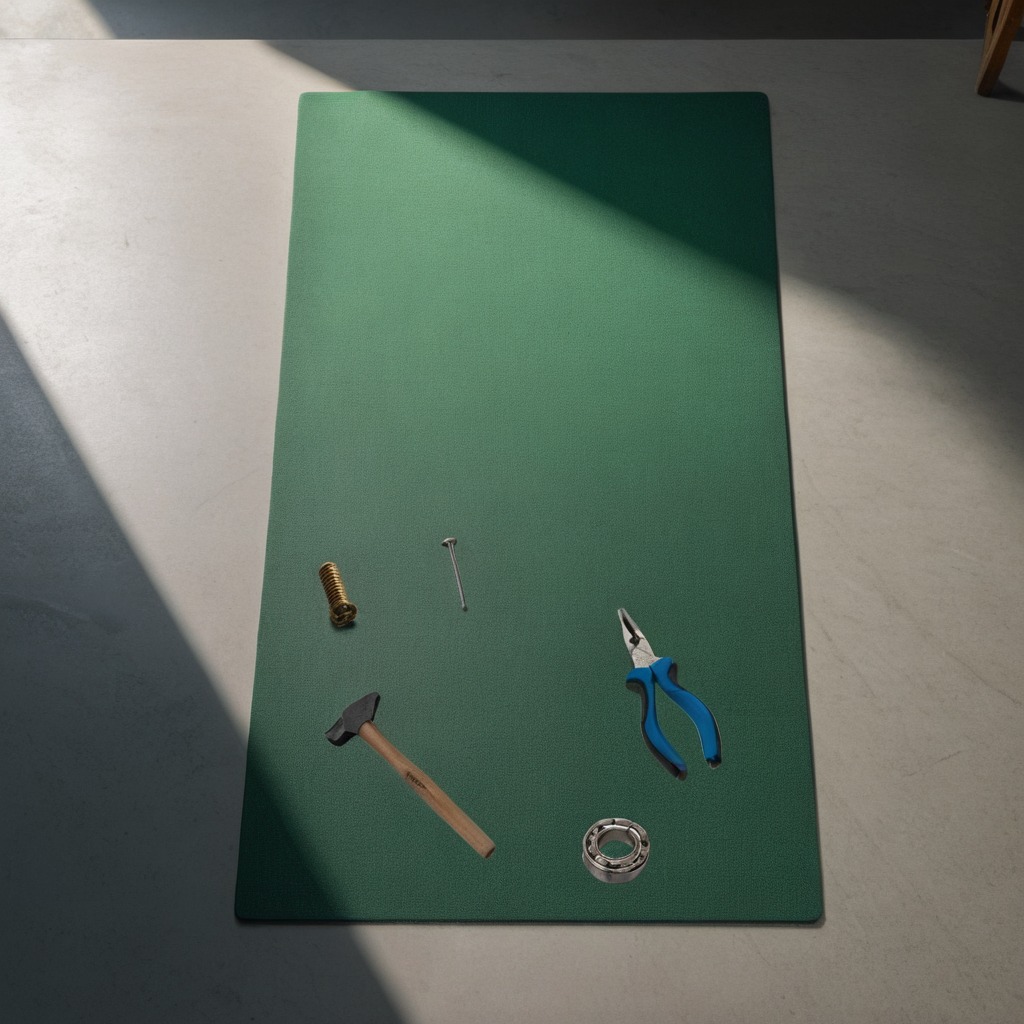
A ball bearing, hammer, iron nail, pair of pliers, and coiled metal spring are lying on a clean granite tabletop covered with a green rubber mat inside a workshop under bright overhead lighting crisp shadows high clarity worn but beneath the mat.